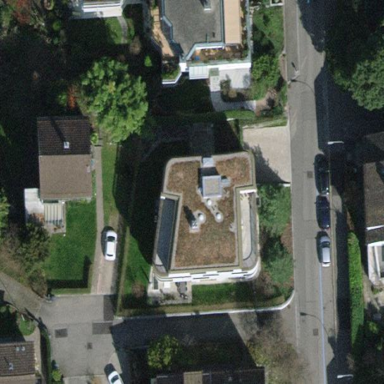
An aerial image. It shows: Building with apartments and flat roof.